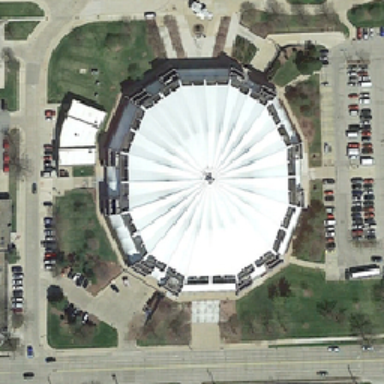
Parking lots and green grass surround oval white buildings .